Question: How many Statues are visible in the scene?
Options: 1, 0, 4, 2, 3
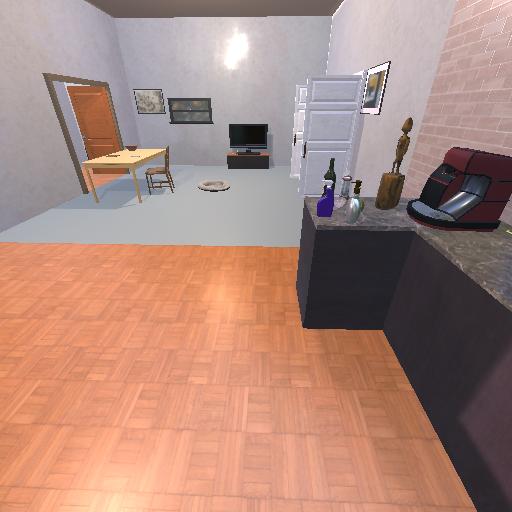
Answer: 1